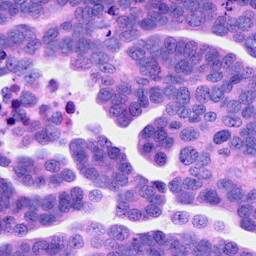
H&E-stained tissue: Ovarian